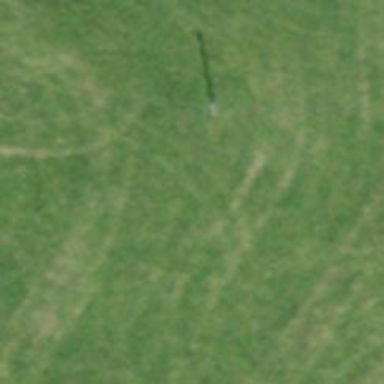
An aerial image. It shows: Minor power line.